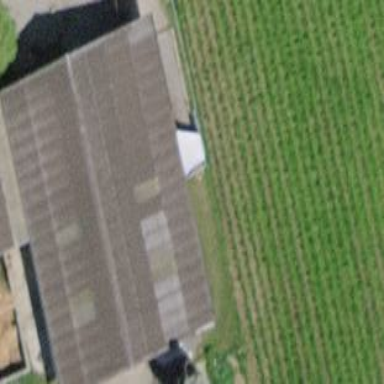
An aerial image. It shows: Farm auxiliary building.